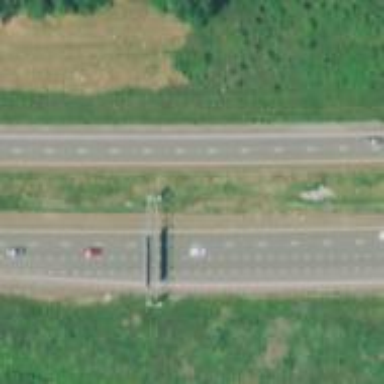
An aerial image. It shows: Motorway with expressway characteristics.